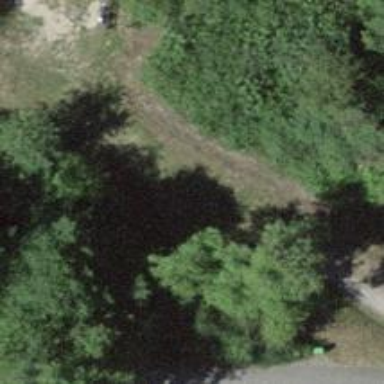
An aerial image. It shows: Compacted path.